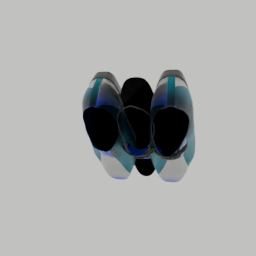
Label: people